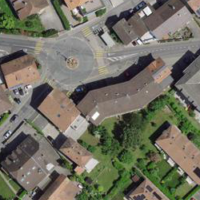
EUNIS habitat code: 55
Species observed at this site:
Asplenium ruta-muraria